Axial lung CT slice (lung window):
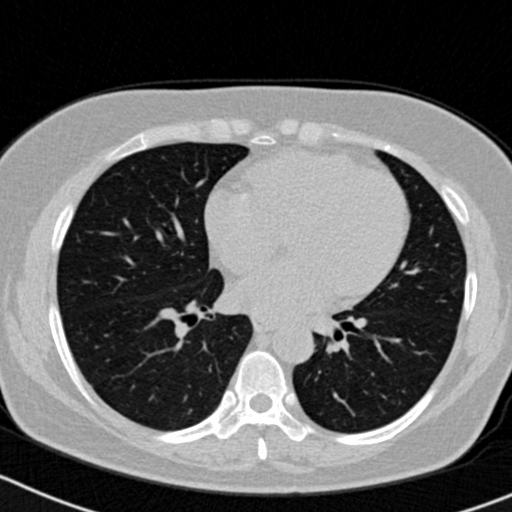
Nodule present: no